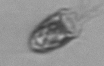
Label: Balanion